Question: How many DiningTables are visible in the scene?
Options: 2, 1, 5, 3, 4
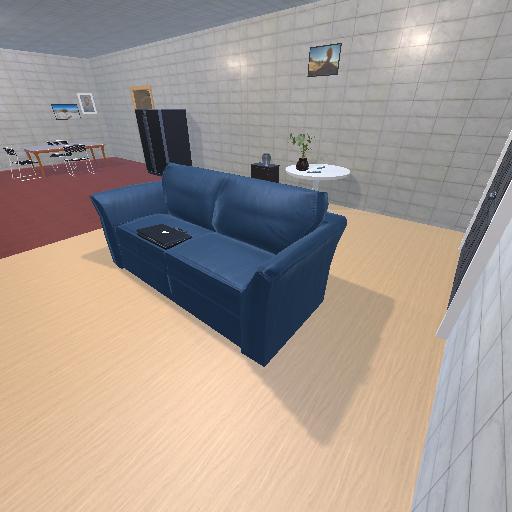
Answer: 2